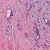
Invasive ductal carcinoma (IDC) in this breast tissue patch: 1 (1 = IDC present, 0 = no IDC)